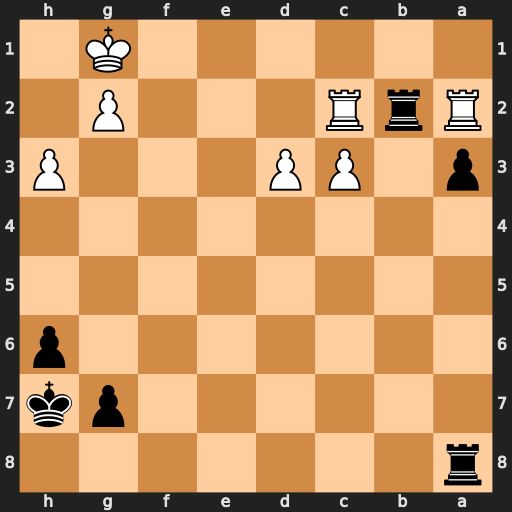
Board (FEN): r7/6pk/7p/8/8/p1PP3P/RrR3P1/6K1
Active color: b
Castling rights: -
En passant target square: -
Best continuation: Rxc2 Rxc2 a2 Rxa2 Rxa2